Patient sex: M
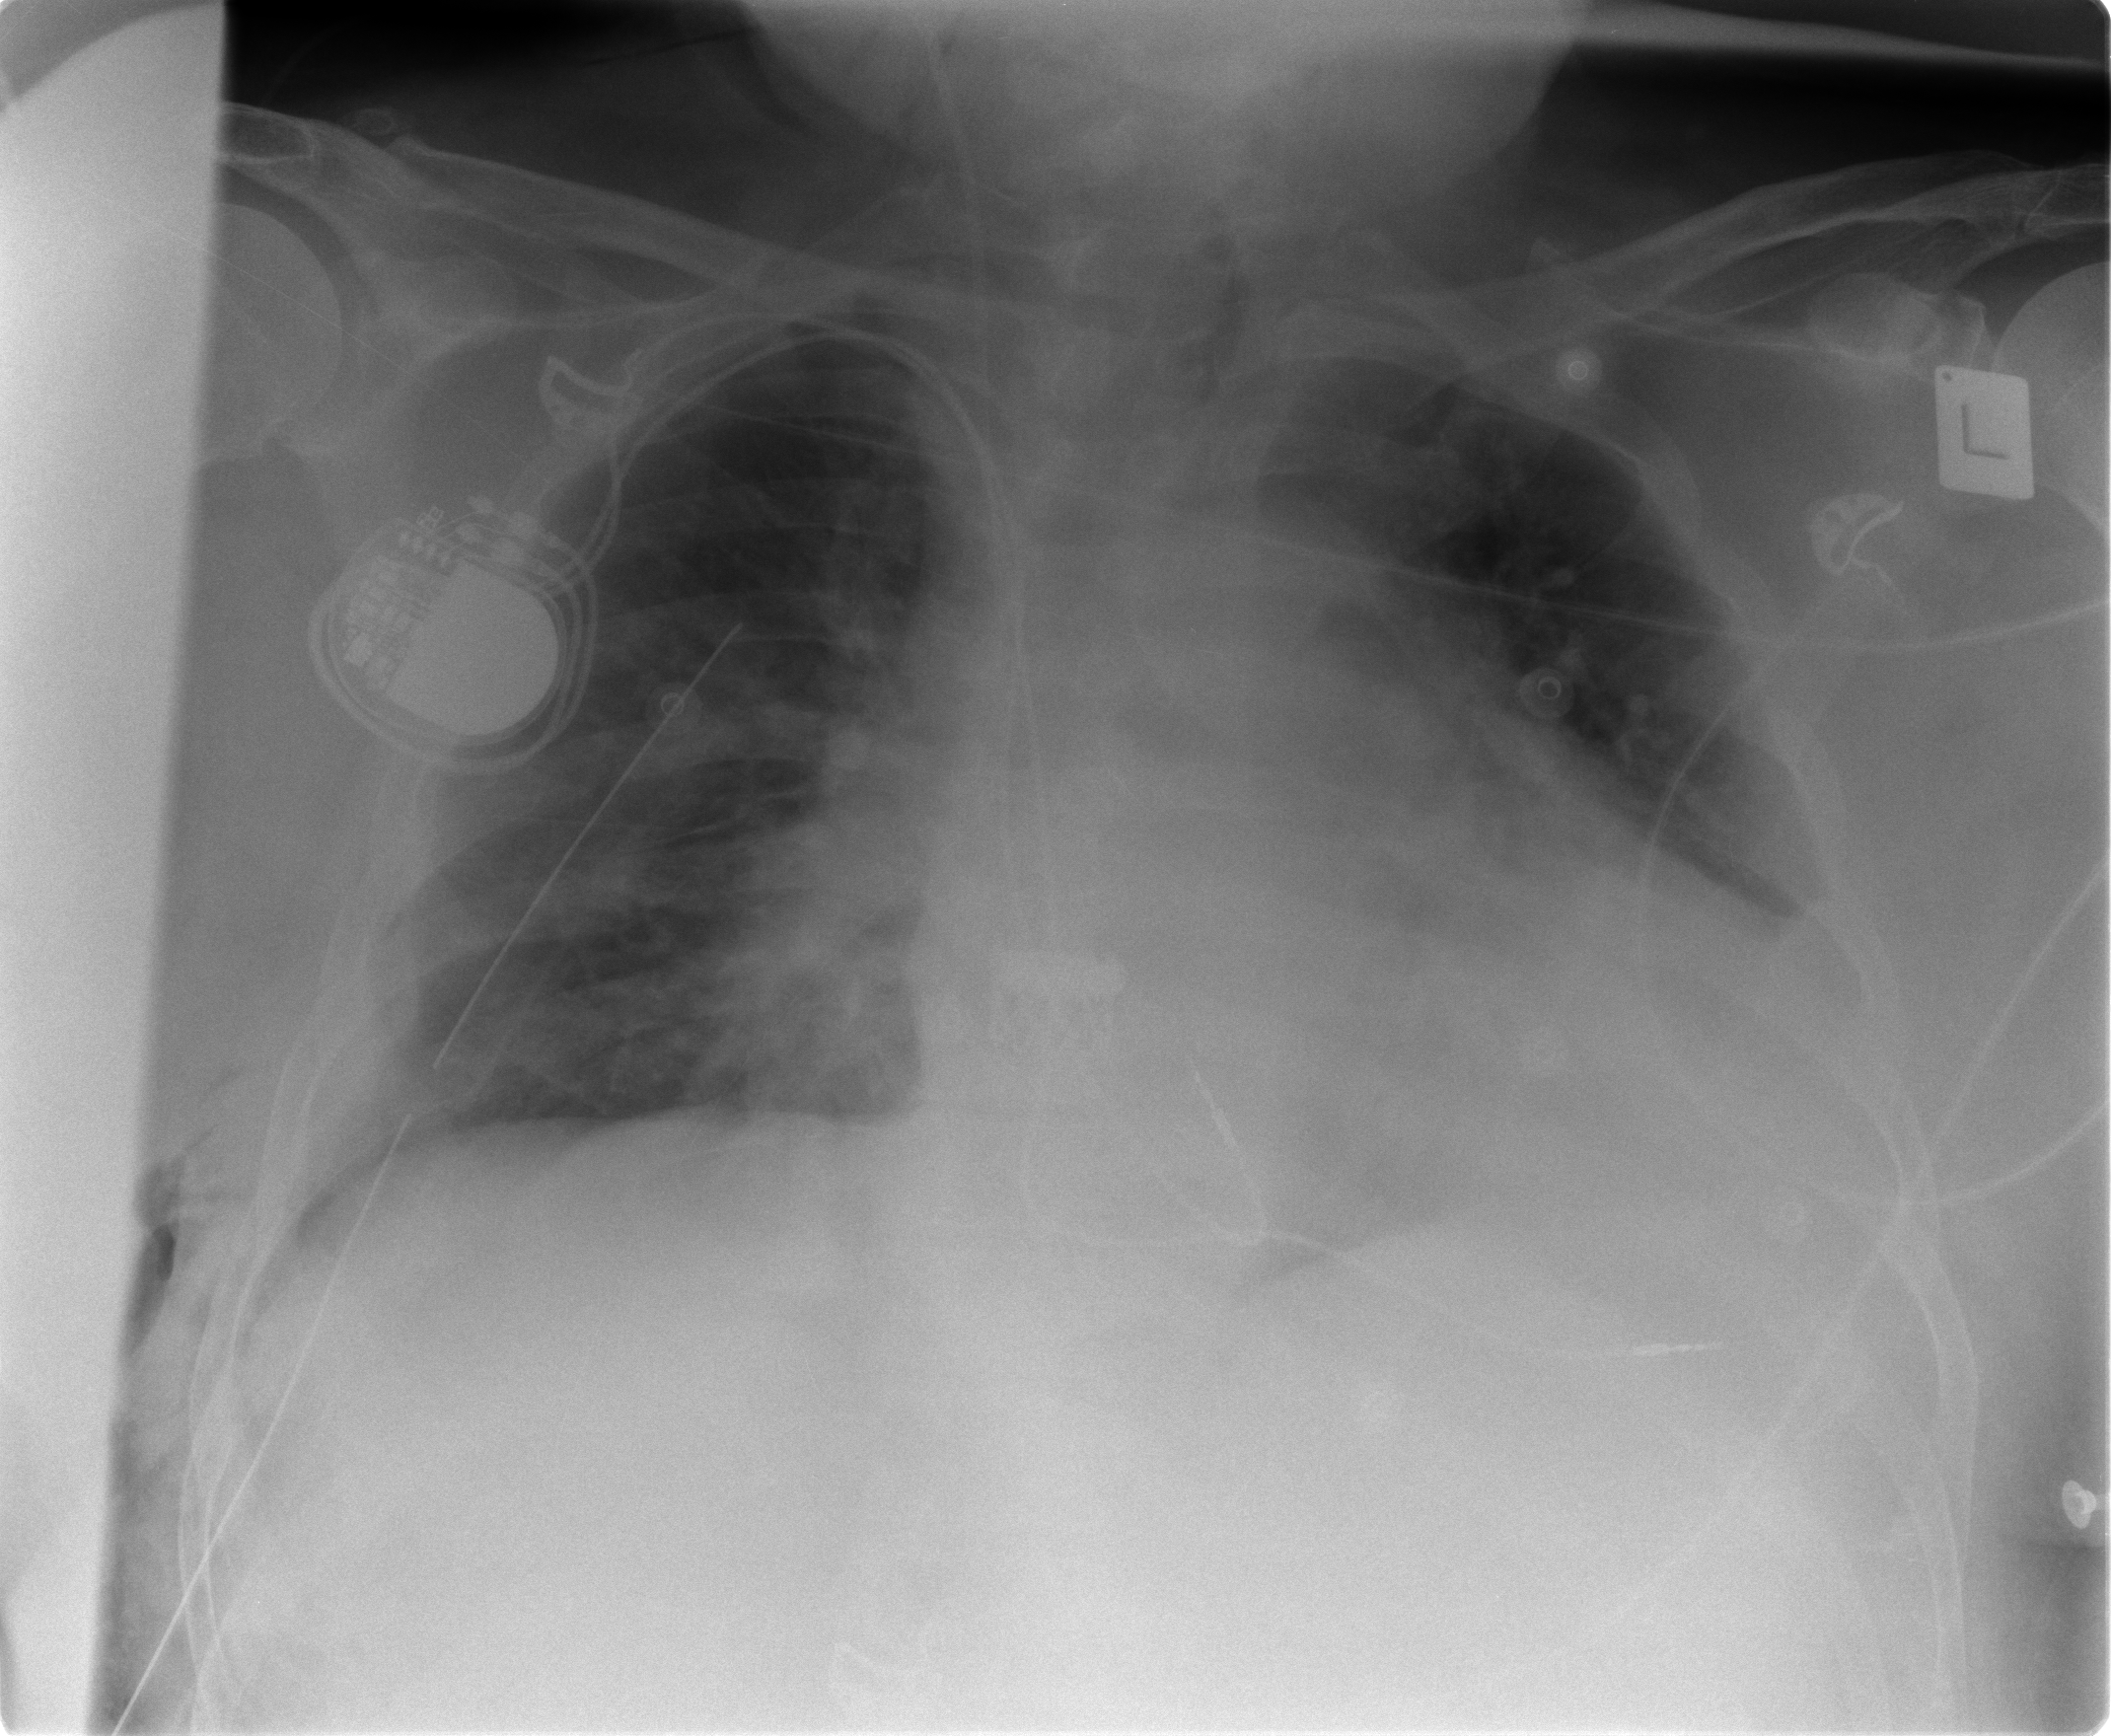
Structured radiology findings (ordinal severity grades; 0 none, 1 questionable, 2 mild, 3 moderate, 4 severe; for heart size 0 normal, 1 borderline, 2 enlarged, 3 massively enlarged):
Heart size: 2
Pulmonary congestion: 3
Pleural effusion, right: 0
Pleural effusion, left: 2
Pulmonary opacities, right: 2
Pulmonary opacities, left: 2
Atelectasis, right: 2
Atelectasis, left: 3